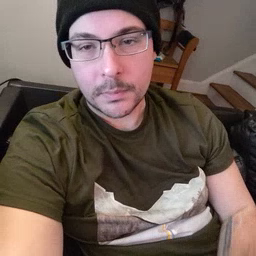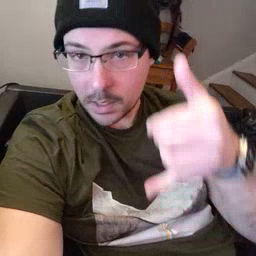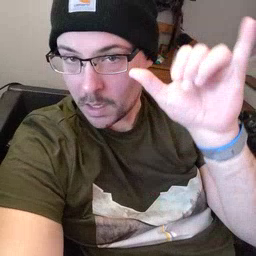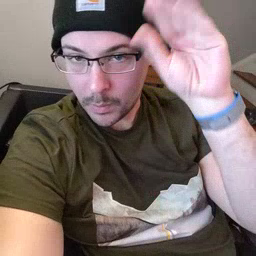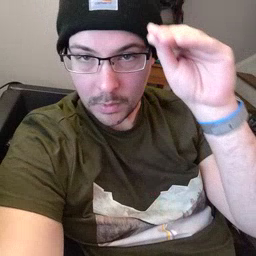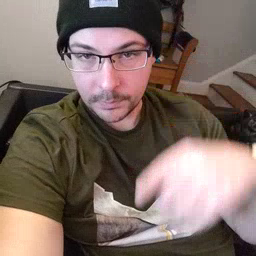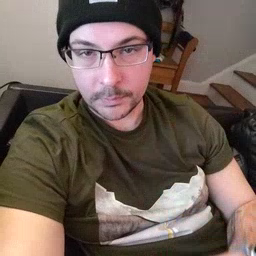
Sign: cowboy